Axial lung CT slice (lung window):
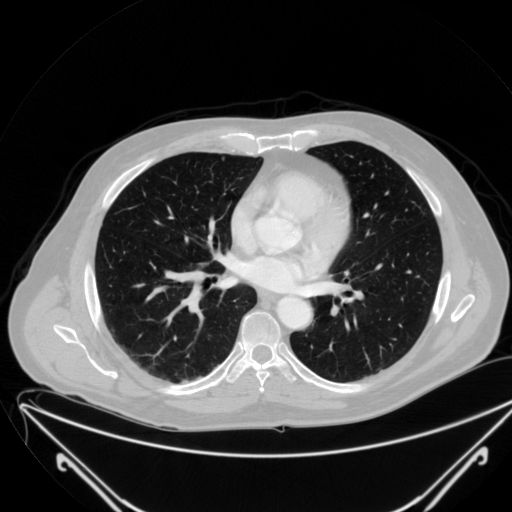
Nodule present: yes
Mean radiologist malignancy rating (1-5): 2